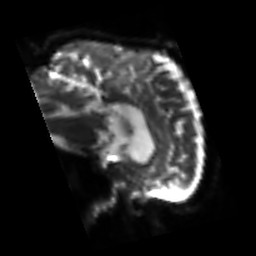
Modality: sbref
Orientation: sagittal
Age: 75
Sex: male
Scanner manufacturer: siemens
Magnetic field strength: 3 T
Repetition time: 3.2 s
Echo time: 0.081 s